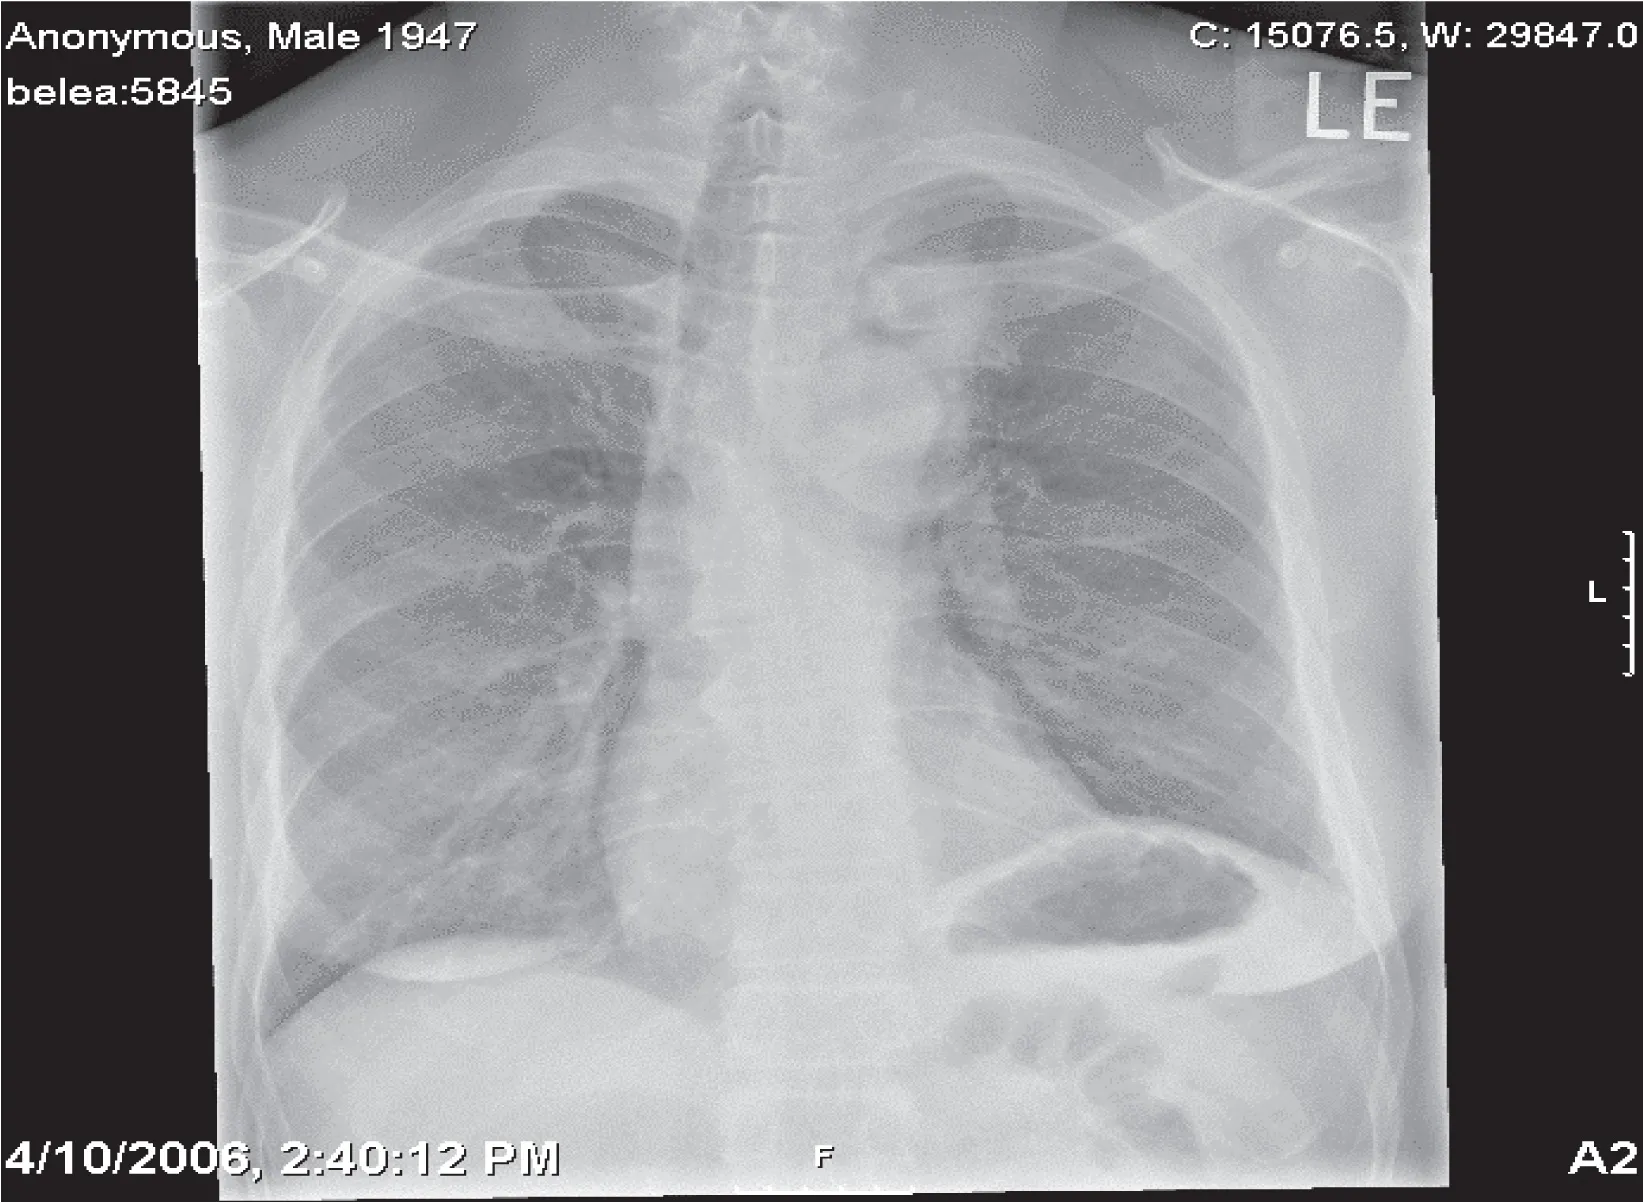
Chest X-ray showing superior mediastinal mass.
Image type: radiology (x_ray)